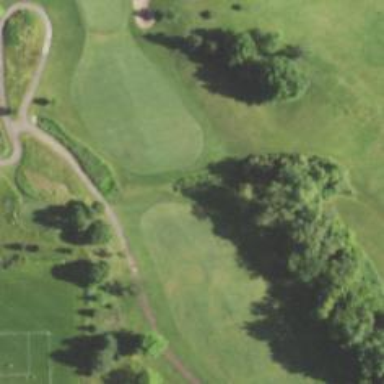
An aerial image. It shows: Golf fairway surrounded by grass.